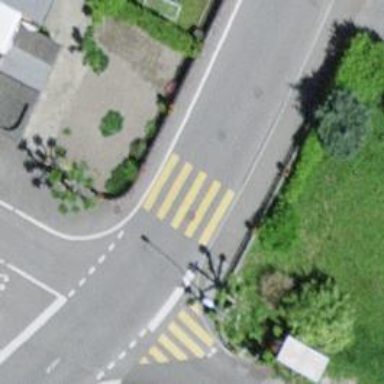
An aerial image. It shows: Zebra crossing on the road.